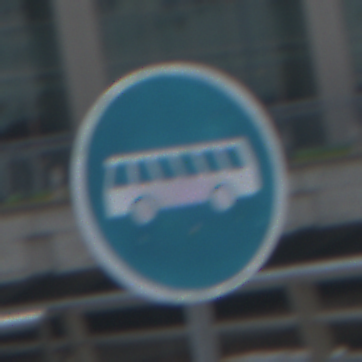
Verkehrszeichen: Busssonderstreifen
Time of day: MorningAfternoon
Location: Outdoor (Urban)
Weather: PartlyCloudy
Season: NotSpecified
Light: Natural